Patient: sex M, age 65
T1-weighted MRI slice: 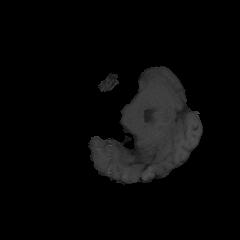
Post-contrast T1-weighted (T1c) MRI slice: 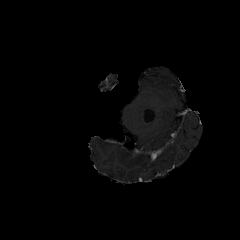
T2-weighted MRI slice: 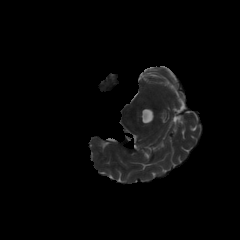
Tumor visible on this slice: no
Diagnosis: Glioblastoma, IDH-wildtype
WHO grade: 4